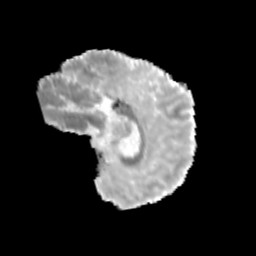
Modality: MD
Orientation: sagittal
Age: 11
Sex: male
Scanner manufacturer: siemens
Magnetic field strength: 3 T
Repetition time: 3.8 s
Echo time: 0.07 s